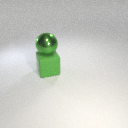
large green metal sphere above large green rubber cube